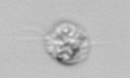
Label: Amoeba